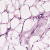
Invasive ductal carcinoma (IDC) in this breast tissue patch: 0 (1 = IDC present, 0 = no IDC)